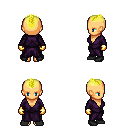
a pixel art fantasy rpg character, female body template, human, tanned skin, purple robe, gold greaves, gold short mohawk hairstyle, gold gloves, black shoes, four views (front, back, left, right), 2x2 character sprite sheet, small pixel art, hard edges, no anti-aliasing